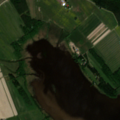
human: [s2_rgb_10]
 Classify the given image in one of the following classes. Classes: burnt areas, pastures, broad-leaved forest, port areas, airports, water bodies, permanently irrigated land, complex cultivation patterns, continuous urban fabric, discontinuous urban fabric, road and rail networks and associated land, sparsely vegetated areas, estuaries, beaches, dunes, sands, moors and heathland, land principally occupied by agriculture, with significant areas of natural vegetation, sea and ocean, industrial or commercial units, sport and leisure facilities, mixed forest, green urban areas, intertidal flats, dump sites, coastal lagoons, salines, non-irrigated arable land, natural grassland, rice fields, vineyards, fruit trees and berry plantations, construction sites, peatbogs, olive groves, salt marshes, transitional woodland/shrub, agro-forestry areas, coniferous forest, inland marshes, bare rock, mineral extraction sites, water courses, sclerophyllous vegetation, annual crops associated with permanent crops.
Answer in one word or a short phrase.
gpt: non-irrigated arable land, land principally occupied by agriculture, with significant areas of natural vegetation, mixed forest, water bodies